Field crop: maize
Growth stage: 1
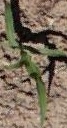
Species: maize